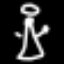
Label: angel